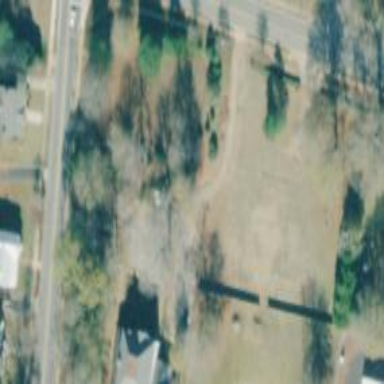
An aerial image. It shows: Historic house.